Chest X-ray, AP view. Patient: 52 years old, sex M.
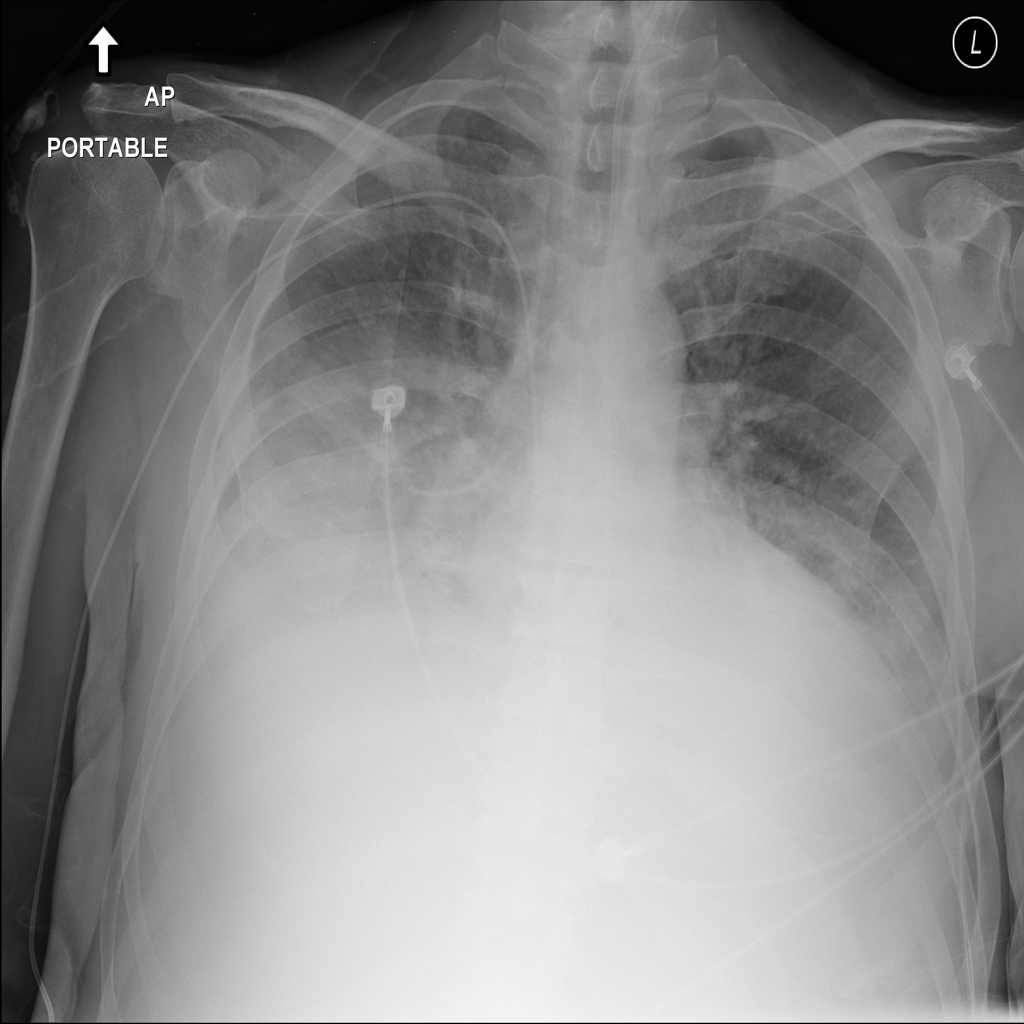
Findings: Effusion, Infiltration